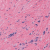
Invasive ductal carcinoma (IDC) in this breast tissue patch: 1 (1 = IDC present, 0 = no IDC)